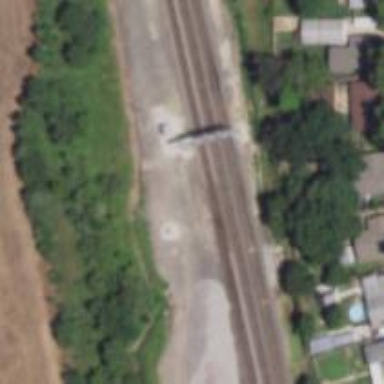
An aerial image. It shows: Railway signal.